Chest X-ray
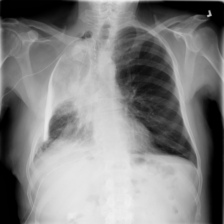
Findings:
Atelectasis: negative
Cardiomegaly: negative
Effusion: negative
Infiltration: negative
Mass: negative
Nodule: negative
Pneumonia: negative
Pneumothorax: negative
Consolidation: negative
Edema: negative
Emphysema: negative
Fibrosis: negative
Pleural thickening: negative
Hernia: negative